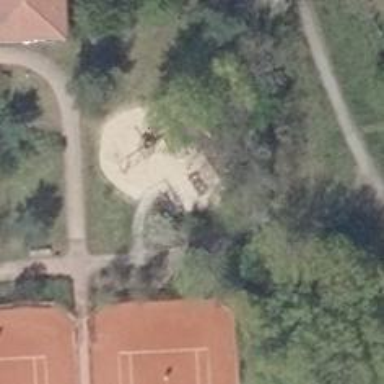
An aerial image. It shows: Playground featuring swings.